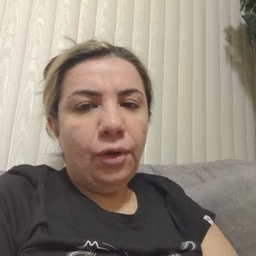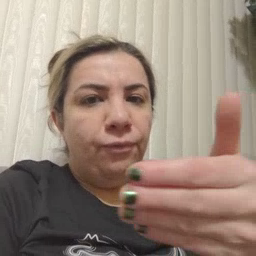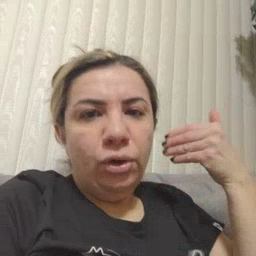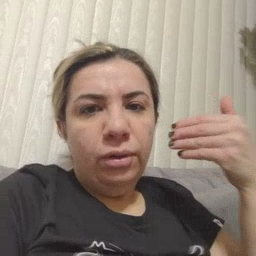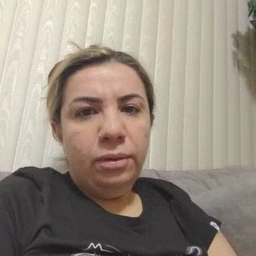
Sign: before